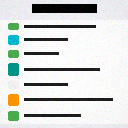
Screen state: on